Field crop: maize
Growth stage: 2
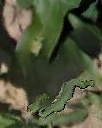
Species: maize